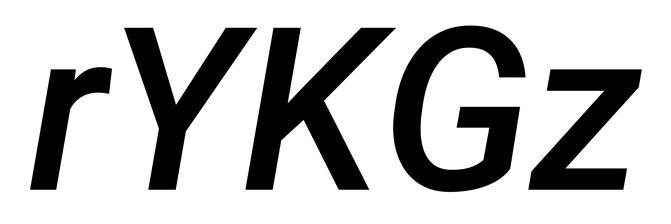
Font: Roboto-Italic_Medium_Italic